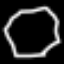
Label: octagon